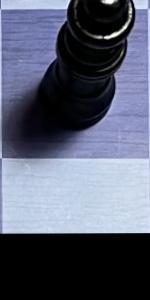
Label: Empty